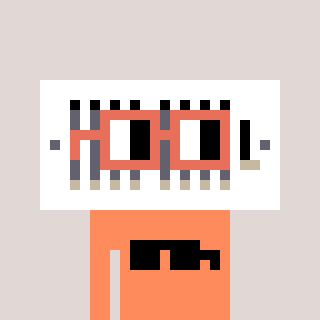
a pixel art character with square orange glasses, a vent-shaped head and a peachy-colored body on a warm background